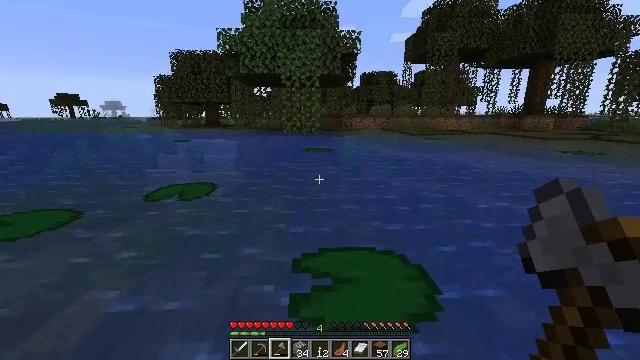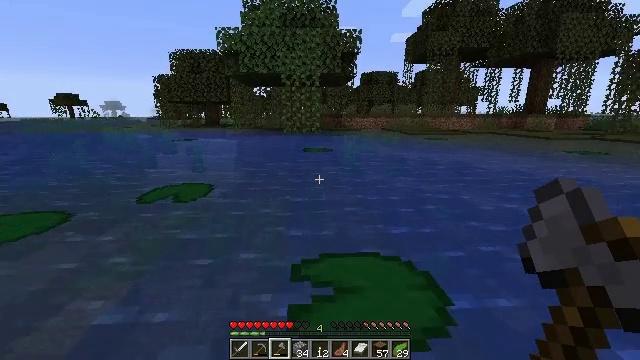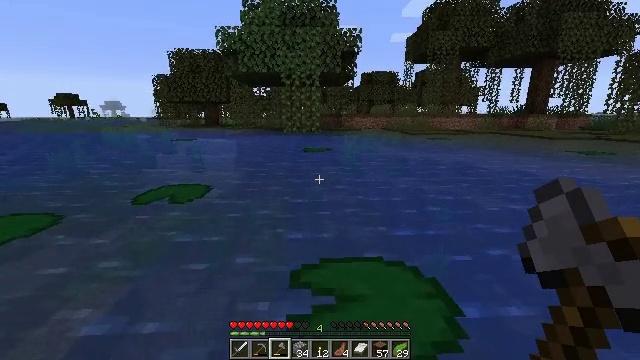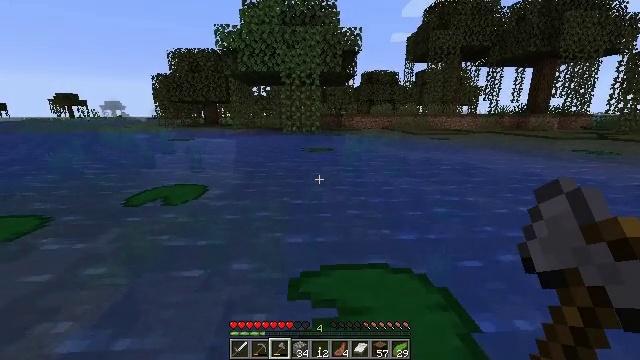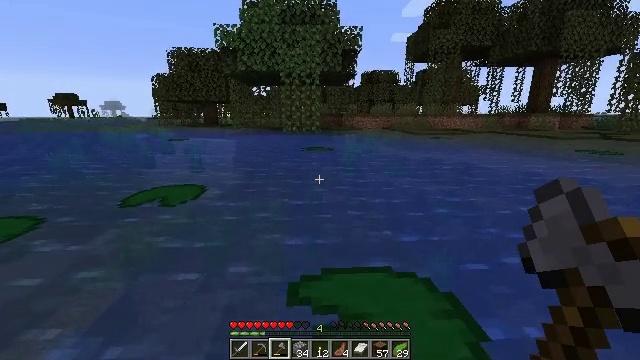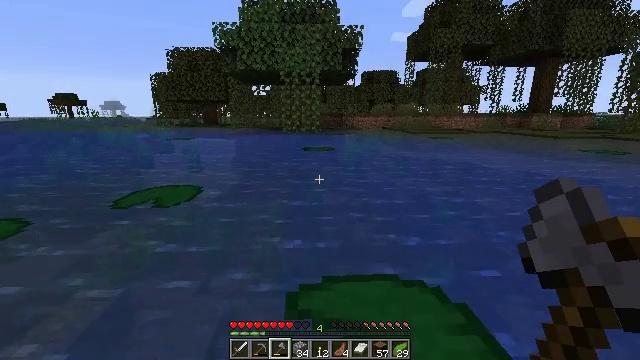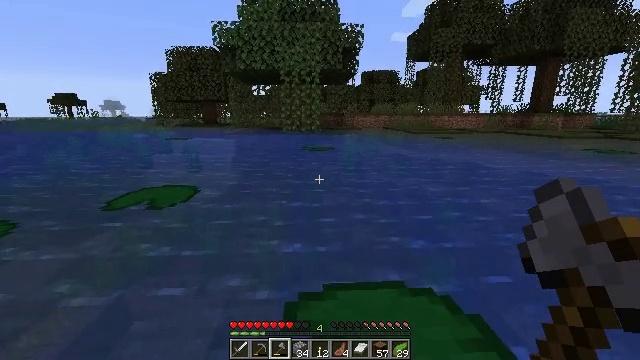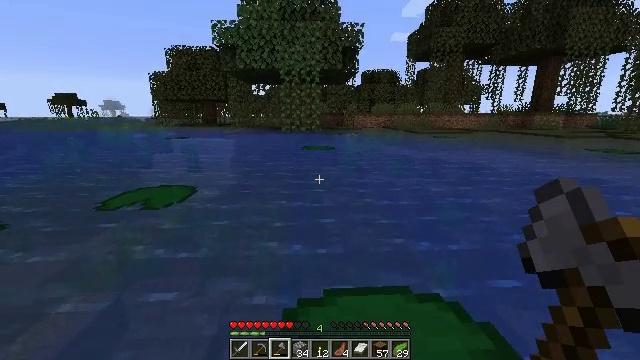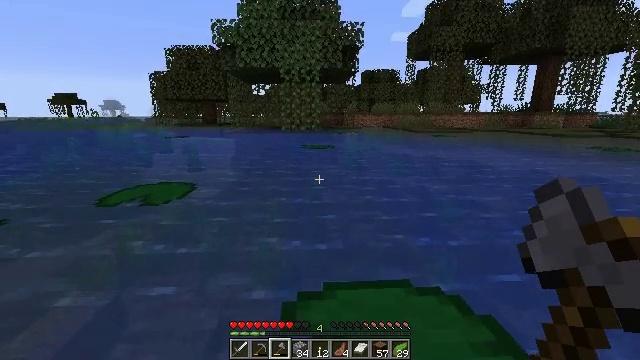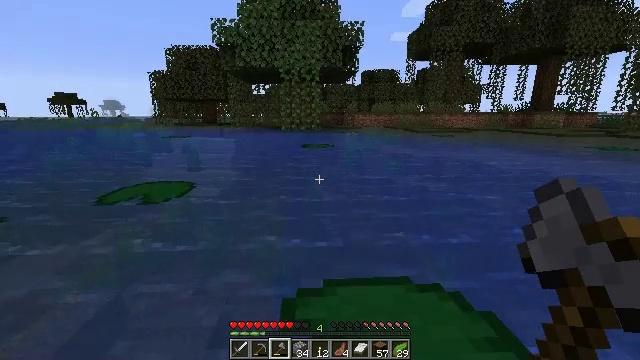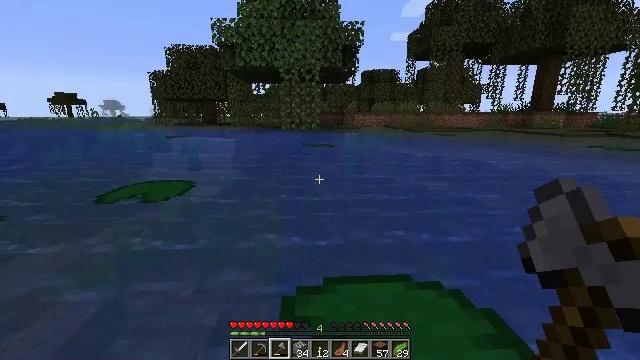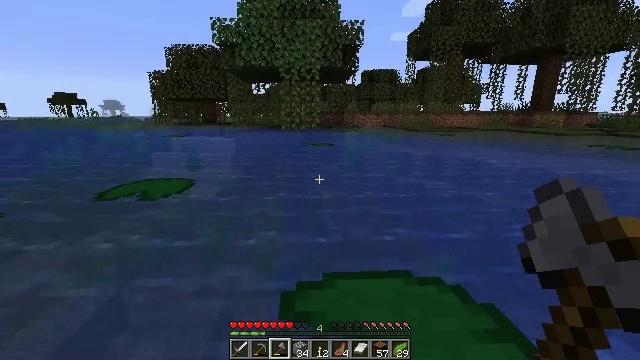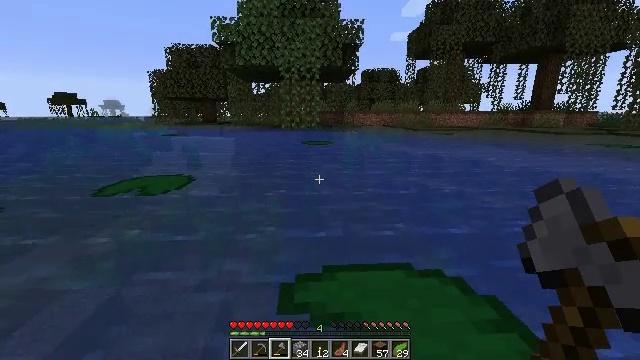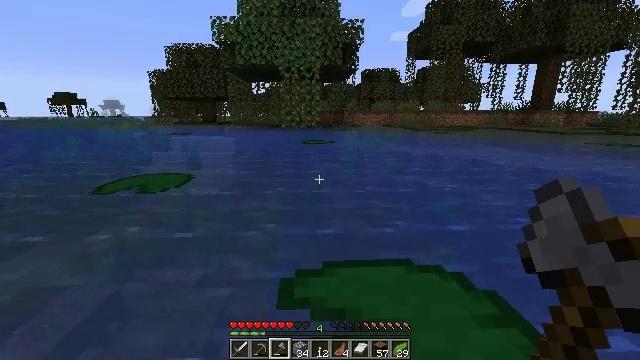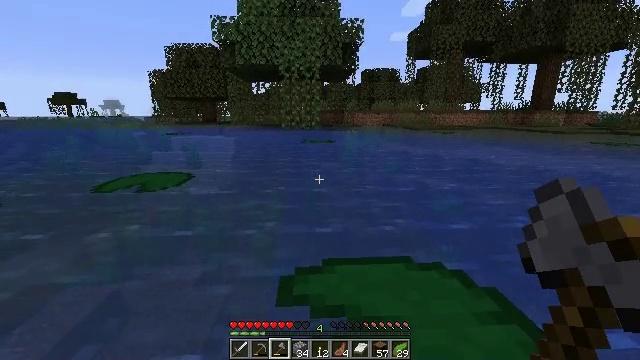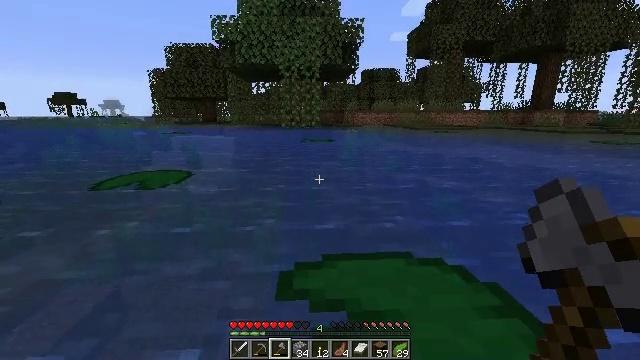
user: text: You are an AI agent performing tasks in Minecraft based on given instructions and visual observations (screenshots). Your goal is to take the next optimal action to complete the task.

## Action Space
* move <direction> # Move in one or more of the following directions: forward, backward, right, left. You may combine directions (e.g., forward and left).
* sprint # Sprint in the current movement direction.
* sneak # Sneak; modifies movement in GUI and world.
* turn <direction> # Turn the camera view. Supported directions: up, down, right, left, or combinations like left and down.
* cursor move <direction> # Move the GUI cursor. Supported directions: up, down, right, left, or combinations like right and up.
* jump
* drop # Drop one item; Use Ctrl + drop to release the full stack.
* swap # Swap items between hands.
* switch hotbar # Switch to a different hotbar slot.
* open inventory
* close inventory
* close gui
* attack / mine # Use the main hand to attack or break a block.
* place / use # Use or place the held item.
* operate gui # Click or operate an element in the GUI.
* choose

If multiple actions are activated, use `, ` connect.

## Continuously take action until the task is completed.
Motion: motion action
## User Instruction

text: Break the lily pad.
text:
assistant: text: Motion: move forward
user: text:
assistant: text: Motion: move forward
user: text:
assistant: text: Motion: move forward, sprint
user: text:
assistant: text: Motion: move forward, sprint
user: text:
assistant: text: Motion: move forward, sprint
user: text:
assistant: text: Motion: move forward, sprint
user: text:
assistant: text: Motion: move forward, sprint
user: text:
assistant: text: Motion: move forward, sprint
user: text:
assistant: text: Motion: move forward, sprint
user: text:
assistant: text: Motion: move forward, sprint
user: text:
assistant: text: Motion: move forward, sprint
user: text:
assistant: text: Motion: move forward, sprint
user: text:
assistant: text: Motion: move forward, sprint
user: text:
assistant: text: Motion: move forward, sprint
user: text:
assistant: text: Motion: move forward, sprint
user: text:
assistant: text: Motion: move forward, sprint
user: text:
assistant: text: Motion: move forward, sprint, turn down
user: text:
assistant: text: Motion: move forward, turn right and down
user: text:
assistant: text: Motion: move forward, turn right and down
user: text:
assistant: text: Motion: move forward, turn right and down
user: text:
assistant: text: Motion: move forward, attack / mine
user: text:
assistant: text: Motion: move forward, attack / mine
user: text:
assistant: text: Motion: move forward, attack / mine
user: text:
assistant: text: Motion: move forward, attack / mine
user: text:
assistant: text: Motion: move forward, attack / mine
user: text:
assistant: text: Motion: attack / mine